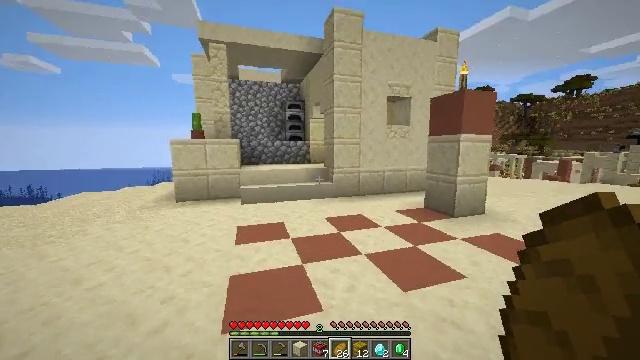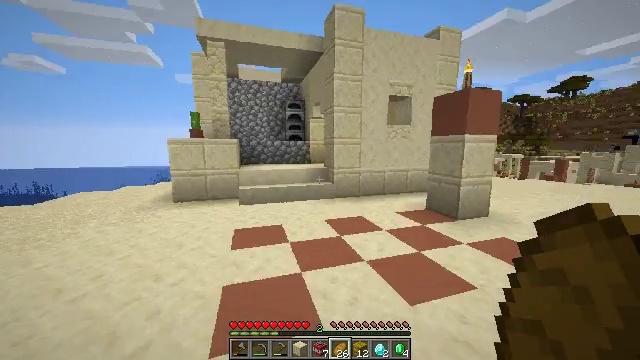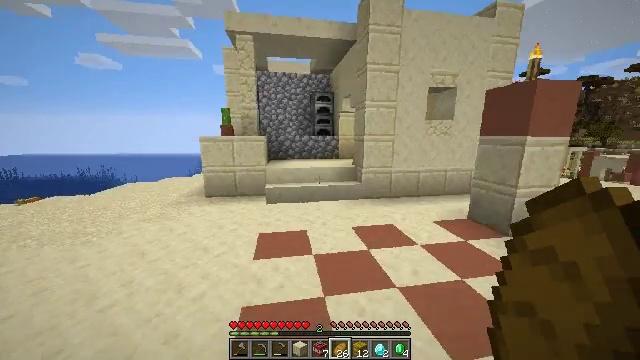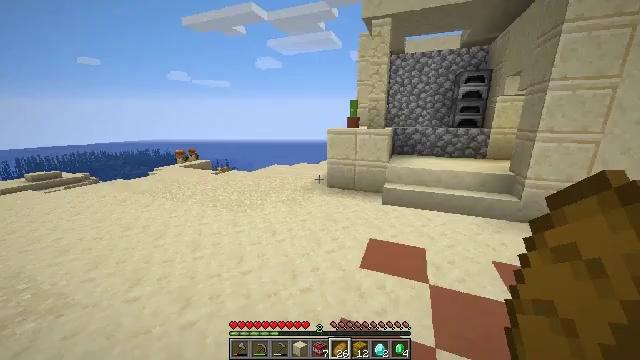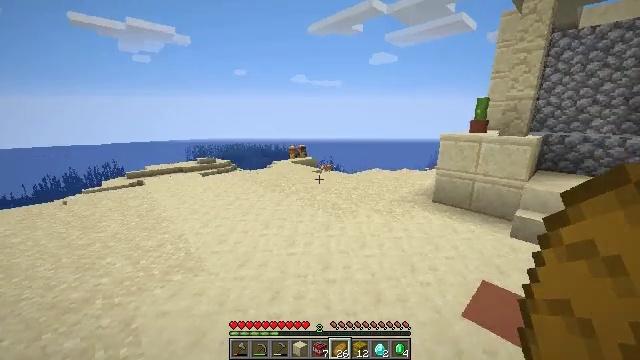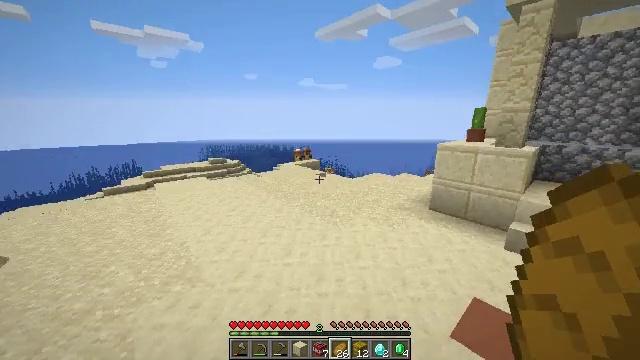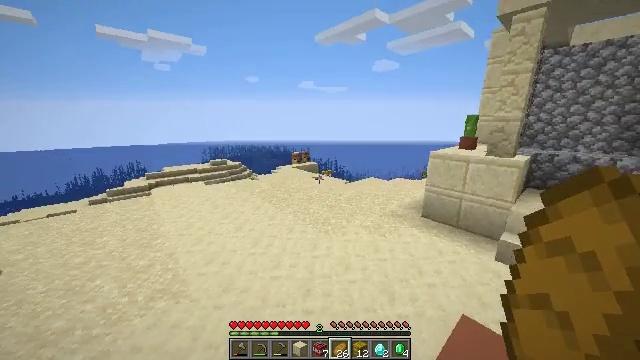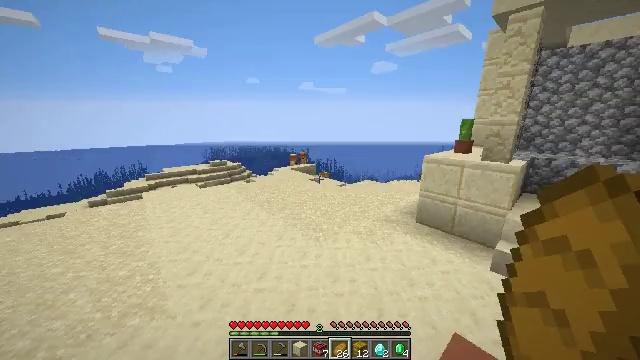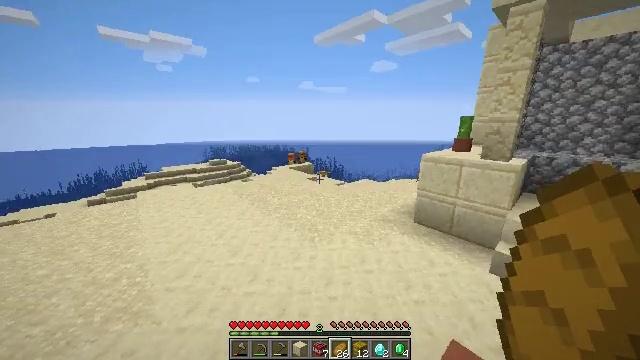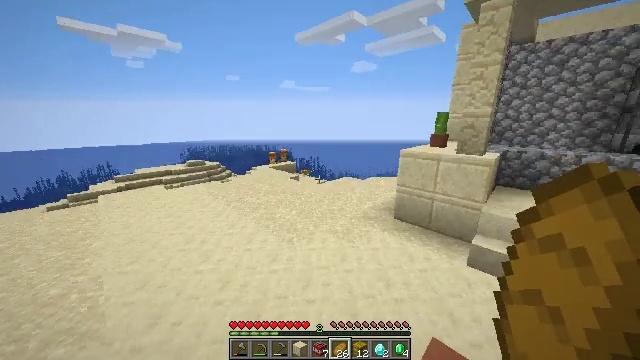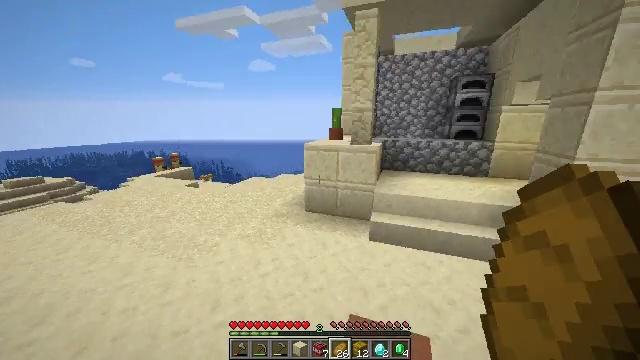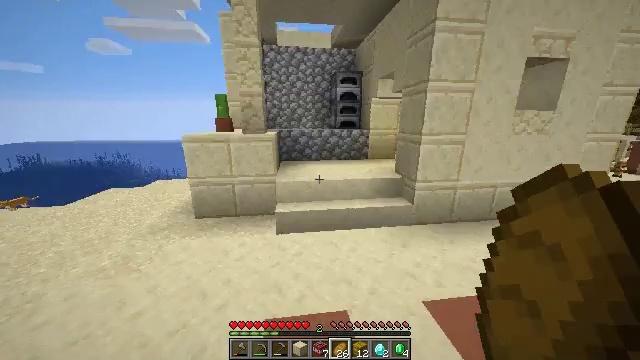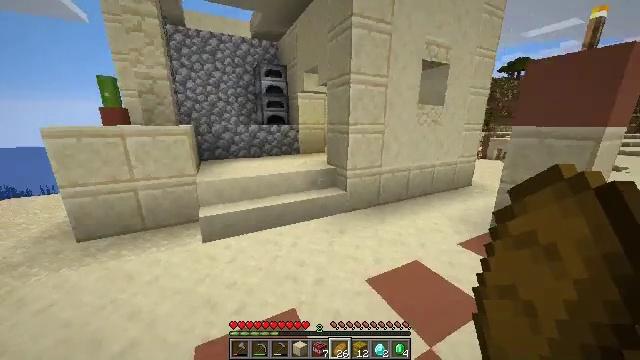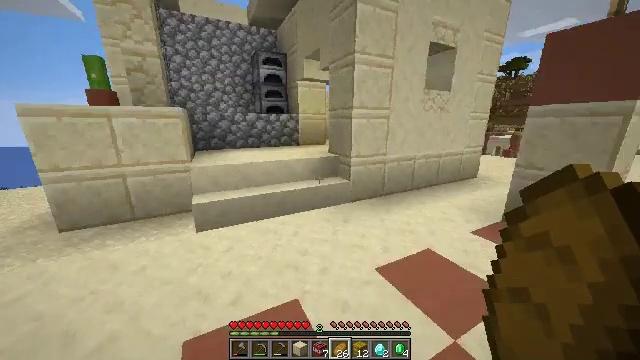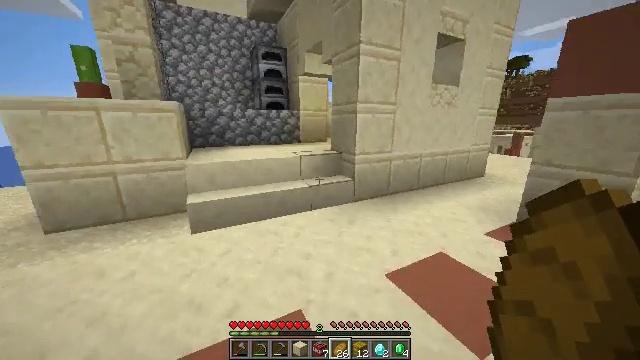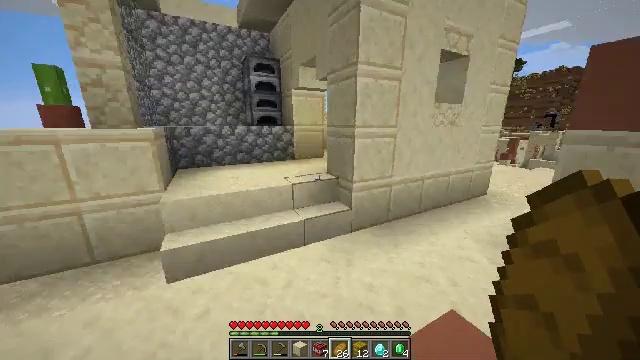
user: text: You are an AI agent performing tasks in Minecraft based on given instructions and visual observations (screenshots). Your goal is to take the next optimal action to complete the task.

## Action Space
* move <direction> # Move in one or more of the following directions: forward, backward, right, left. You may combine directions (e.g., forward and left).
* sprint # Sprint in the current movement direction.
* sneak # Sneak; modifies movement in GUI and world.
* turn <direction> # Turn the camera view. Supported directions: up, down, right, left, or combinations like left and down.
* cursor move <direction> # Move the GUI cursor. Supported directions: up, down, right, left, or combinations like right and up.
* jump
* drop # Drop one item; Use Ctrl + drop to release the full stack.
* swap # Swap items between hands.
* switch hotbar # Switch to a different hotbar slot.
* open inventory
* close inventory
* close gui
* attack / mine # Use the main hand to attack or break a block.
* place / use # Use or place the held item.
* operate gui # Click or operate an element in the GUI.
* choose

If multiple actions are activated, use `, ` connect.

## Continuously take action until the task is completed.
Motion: motion action
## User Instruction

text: Harvest hay blocks from the village.
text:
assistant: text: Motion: move forward, sprint
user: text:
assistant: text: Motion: move forward, sprint, turn left and down, jump
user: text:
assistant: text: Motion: move forward, sprint, turn left and down, jump
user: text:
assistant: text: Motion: move forward, sprint, turn left, jump
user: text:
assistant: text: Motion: move forward, sprint, turn left, jump
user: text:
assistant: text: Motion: move forward, sprint, jump
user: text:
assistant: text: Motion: move forward, sprint, jump
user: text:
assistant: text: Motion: move forward, sprint, jump
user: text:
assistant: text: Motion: move forward and move right, sprint, turn right, jump
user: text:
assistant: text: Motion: move forward and move right, sprint, turn right, jump
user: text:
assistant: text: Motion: move forward and move right, sprint, turn right, jump
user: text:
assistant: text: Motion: move forward and move right, sprint, turn right, jump
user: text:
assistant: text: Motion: move forward and move right, sprint, jump
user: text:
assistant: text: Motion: move forward and move right, sprint, jump
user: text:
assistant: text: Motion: move forward and move right, sprint, jump
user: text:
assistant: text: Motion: move forward and move right, sprint, turn right and down, jump
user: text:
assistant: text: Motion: move forward and move right, sprint, turn right, jump
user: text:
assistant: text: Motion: move forward and move right, sprint, turn right, jump
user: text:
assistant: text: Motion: move forward and move right, sprint, jump
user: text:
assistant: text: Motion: move forward and move right, turn up, jump
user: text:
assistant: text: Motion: move forward and move right, turn right and up, jump
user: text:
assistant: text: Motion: move forward and move right, sprint, turn right, jump
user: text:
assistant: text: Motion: move forward, sprint, turn right, jump
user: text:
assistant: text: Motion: move forward, sprint, jump
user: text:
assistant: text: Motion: move forward, sprint, jump
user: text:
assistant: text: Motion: move forward, sprint, jump
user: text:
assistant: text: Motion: move forward, sprint, jump
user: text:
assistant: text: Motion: move forward, sprint, jump
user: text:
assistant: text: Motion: move forward, sprint, jump
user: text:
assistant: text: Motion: move forward, sprint, jump